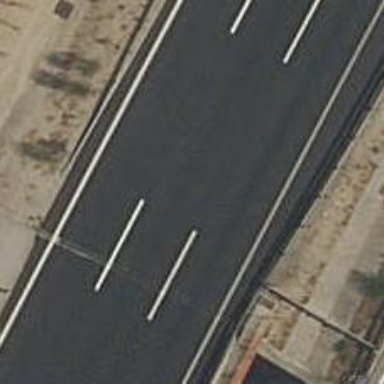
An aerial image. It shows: Motorway bridge.